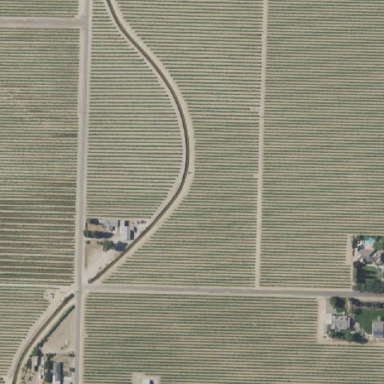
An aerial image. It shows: Beautiful vineyard in the countryside.